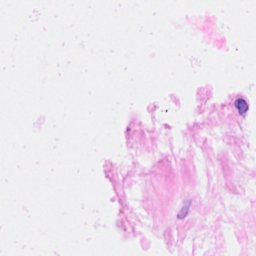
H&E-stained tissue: Breast